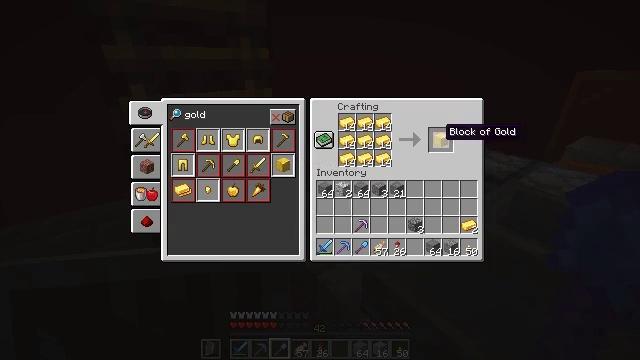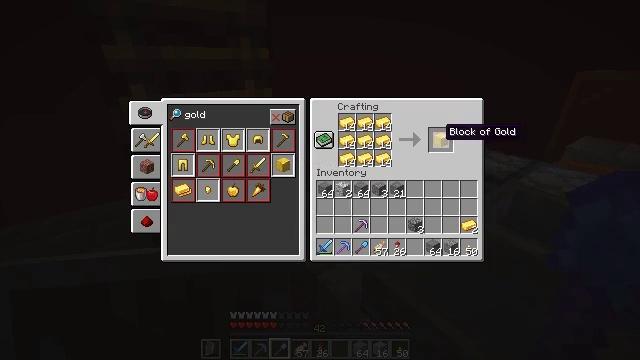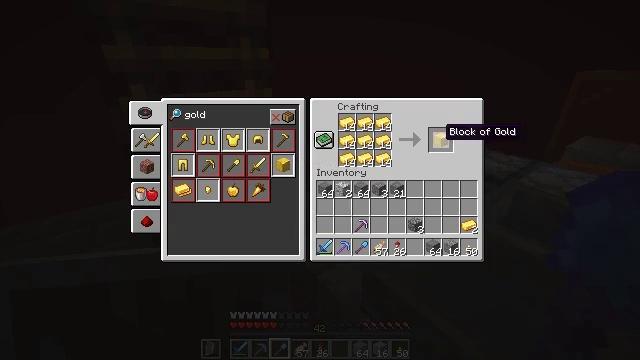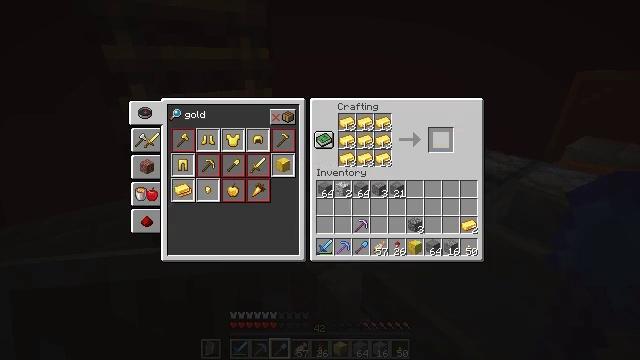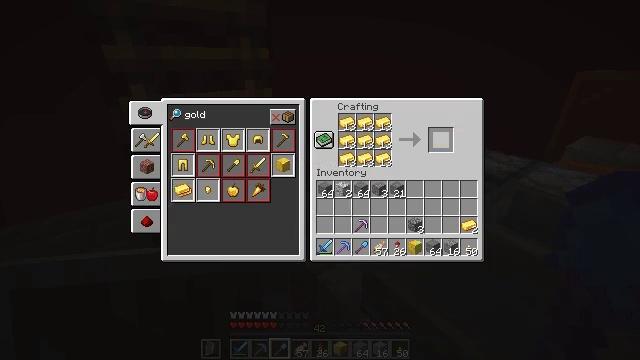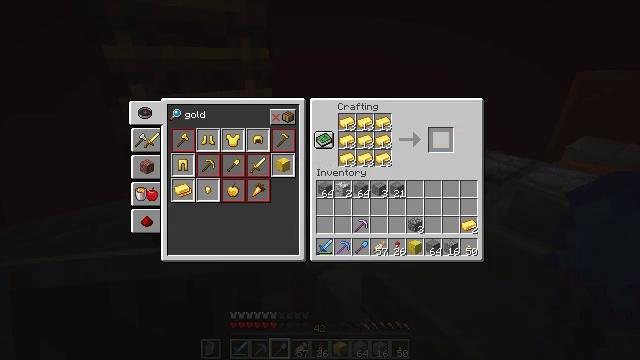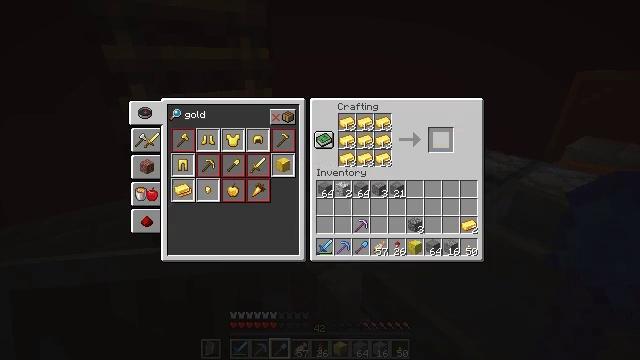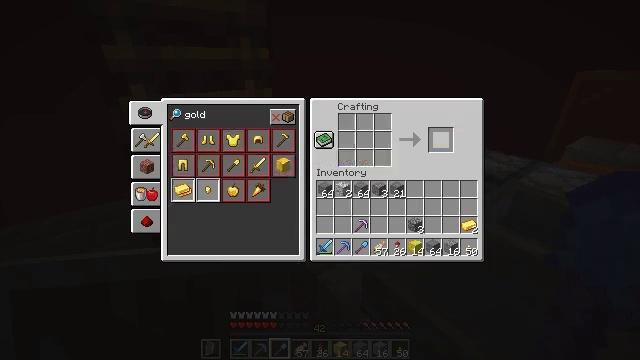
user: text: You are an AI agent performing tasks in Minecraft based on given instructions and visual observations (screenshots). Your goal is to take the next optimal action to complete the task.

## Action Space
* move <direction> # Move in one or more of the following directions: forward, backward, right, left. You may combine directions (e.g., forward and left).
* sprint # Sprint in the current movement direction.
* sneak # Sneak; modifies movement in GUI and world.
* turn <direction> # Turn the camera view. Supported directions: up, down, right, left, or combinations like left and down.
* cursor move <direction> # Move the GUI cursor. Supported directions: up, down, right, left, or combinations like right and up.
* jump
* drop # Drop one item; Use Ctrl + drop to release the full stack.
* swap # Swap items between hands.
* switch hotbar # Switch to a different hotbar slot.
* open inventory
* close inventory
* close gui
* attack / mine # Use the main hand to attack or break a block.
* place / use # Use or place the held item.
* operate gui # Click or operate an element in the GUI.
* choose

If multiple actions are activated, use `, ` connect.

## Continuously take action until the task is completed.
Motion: motion action
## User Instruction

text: Make a gold block by filling the crafting grid with gold ingots.
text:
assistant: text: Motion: sneak
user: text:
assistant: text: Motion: sneak
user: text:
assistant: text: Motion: sneak, operate gui
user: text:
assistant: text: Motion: sneak, operate gui
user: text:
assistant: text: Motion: sneak
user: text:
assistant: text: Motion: sneak
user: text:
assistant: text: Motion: sneak
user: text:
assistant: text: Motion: sneak